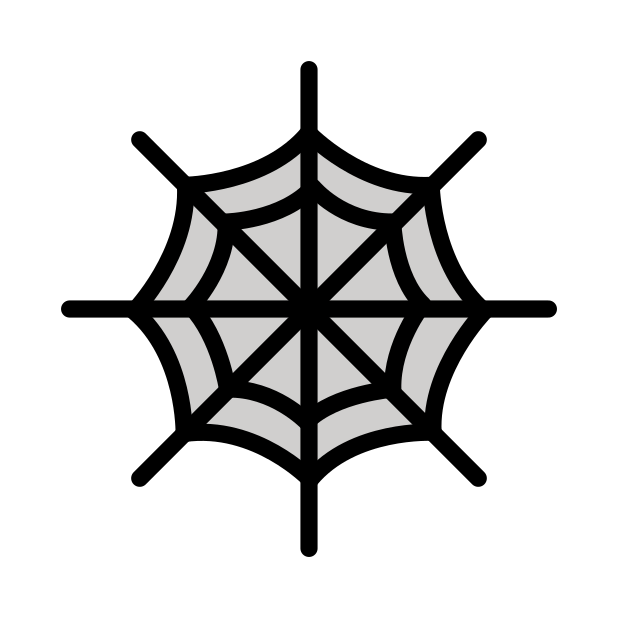
spider web